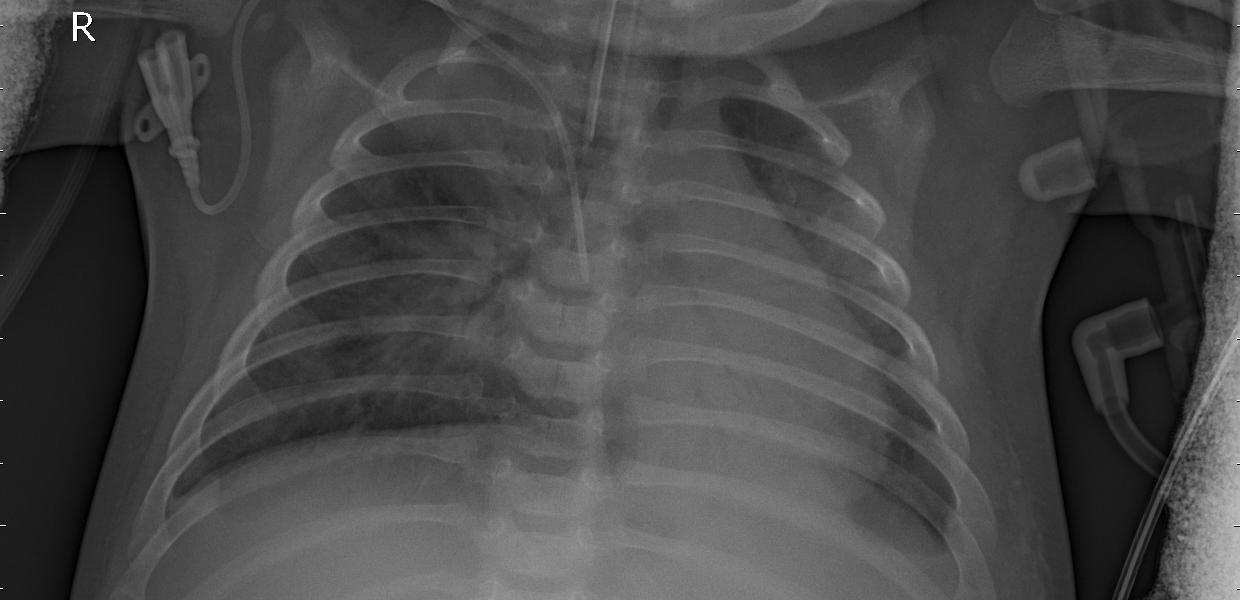
Diagnosis: PNEUMONIA